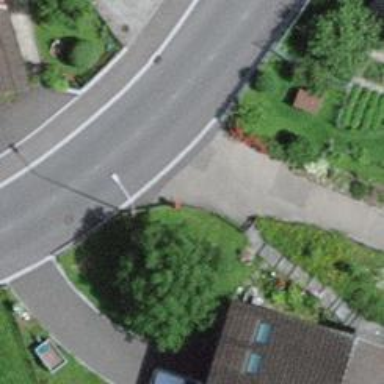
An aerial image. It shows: Unclassified asphalt road with separate sidewalk.